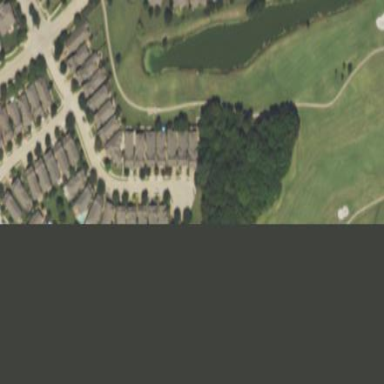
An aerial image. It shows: Golf course surrounded by greenery.